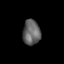
Tissue: lung
Cell type: Endothelial cells
Senescence score: 0.2115
Nuclear area (px): 430
Mean DAPI intensity: 100.651